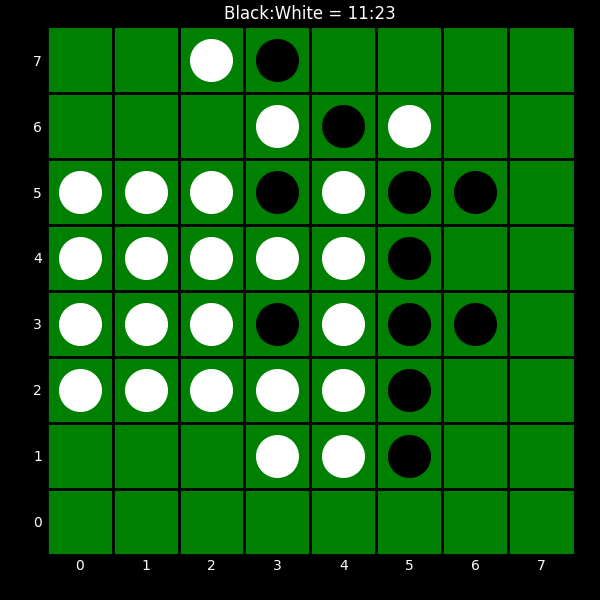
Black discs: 11
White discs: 23